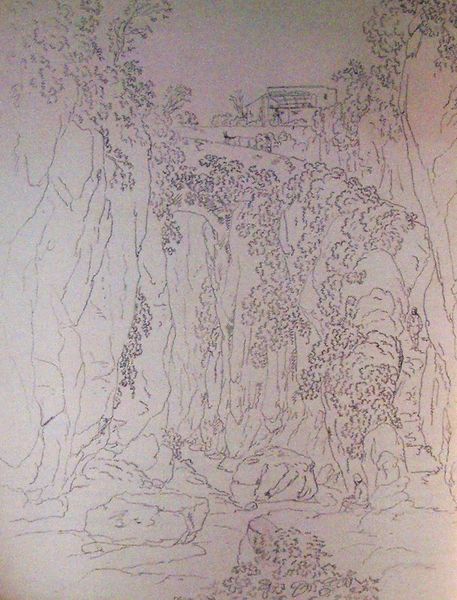
Titel: Felsenschlucht bei Sorrent
Künstler: Jacob Philipp Hackert
Standort: Düsseldorf
Institution: Kunstmuseum Düsseldorf im Ehrenhof, Graphische Sammlung
Schlagwörter: baum, berg, blätter, feder, felsen, himmel, kopf, laub, mann, wasser, weiß, wolf, baumstämme, bäume, fluss, landschaft, menschen, fenster, frau, grau, profil, schwarz, skizze, terasse, zeichnung, gebäude, haus, tier, weg, wand, mensch, stein, steine, bach, baumstamm, feld, natur, strauch, büsche, gebüsch, sträucher, personen, pflanzen, rosa, tal, wald, wasserfall, zart, anhöhe, esel, ranken, bein, japan, küste, papier, umrisse, ansicht, studie, abhang, berge, els, fels, felswand, gebirge, hang, grafik, linien, schlucht, steil, sturzbach, treppe, detail, ornamente, tiefe, klinger, hoch, striche, umriss, klippe, höhe, riff, kohle, moos, abgrund, druck, lithographie, gefälle, schwarzweiß, bleistift, entwurf, china, bewachsen, anwesen, felsbrocken, canyon, federzeichnung, bewuchs, blei, graphit, handzeichnung, quelle, vorstudie, baum bäume, steinbruch, stine, chlucht, steilwand, line art, anke, rankenr, steinbrocken, schluct, streucher, grphit, talf, g